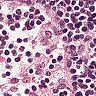
Metastatic tissue present: no